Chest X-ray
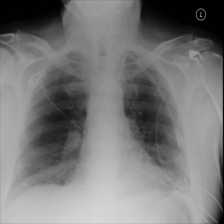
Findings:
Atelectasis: negative
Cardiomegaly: negative
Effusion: negative
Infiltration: negative
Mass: negative
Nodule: negative
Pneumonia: negative
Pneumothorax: negative
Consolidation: negative
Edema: negative
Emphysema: negative
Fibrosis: negative
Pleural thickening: negative
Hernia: negative